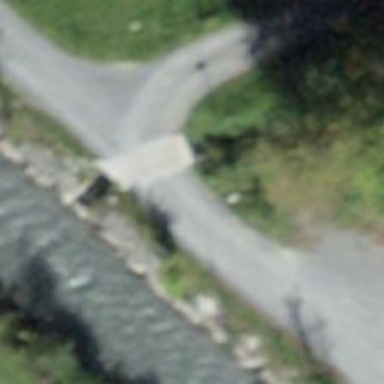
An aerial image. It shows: Track crossing bridge with grade 2 tracktype.